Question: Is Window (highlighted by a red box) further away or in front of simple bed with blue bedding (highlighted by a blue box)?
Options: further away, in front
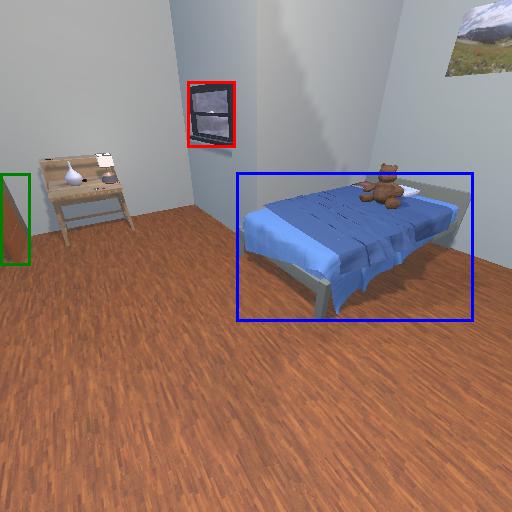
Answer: further away